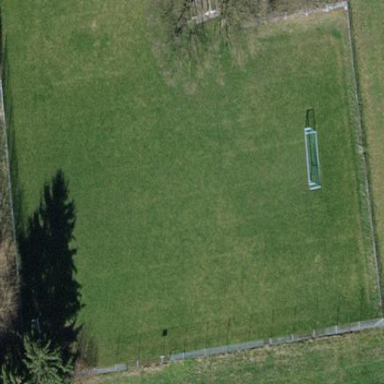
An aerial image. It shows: Soccer pitch for leisureland activities.